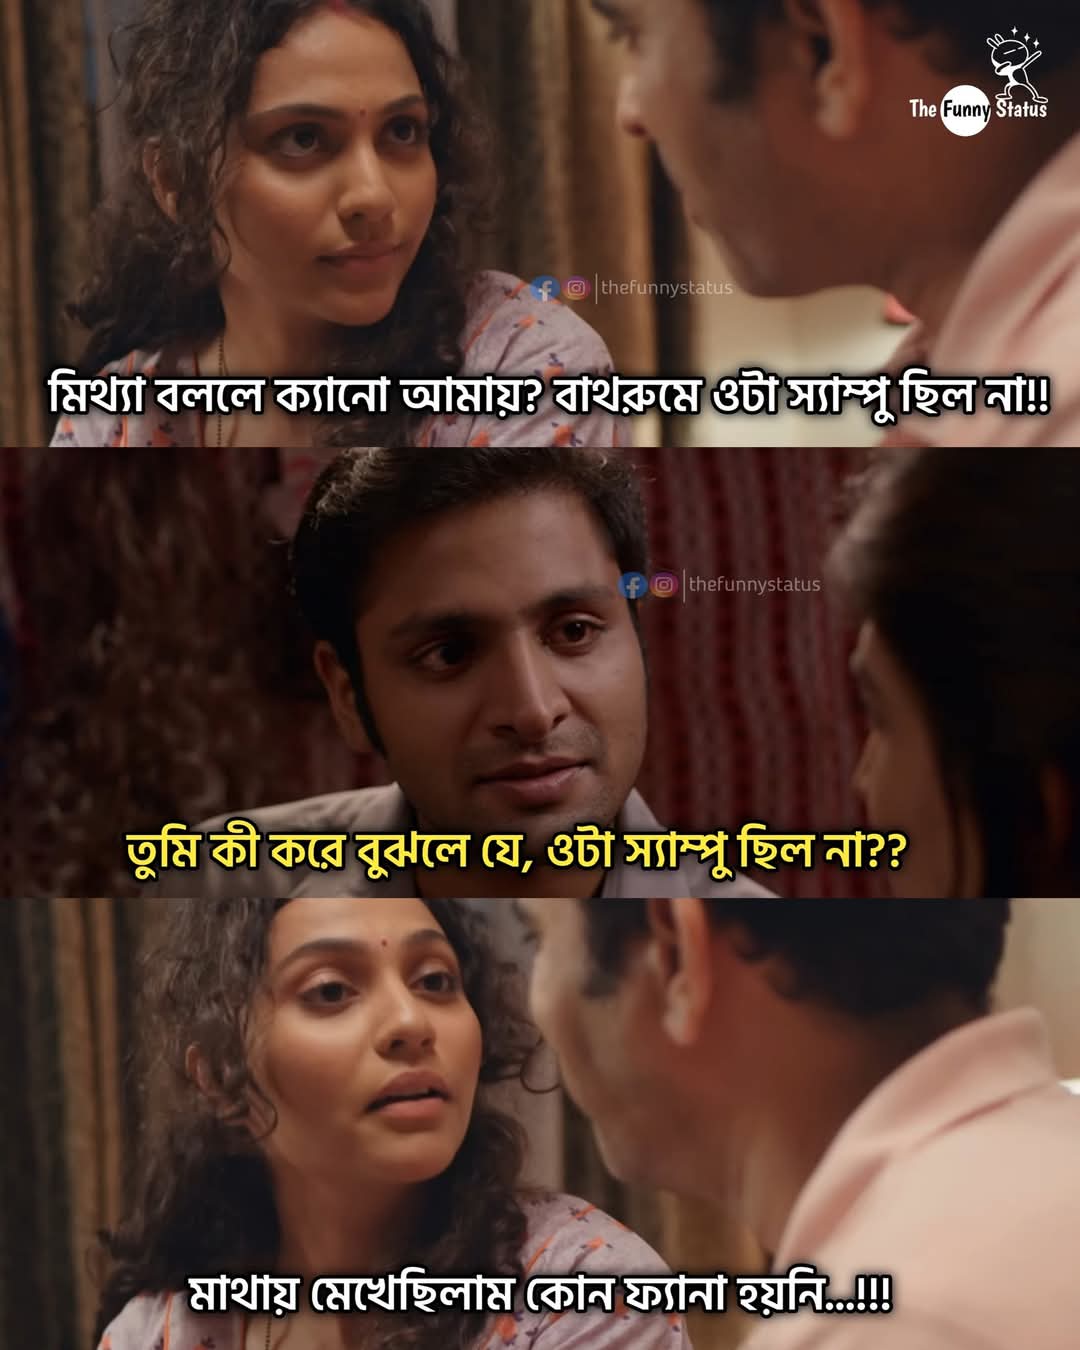
Text: মিথ্যা বললে ক্যানো আমায়? বাথরুমে ওটা স্যাম্পু ছিল না!!
তুমি কী করে বুঝলে যে, ওটা স্যাম্পু ছিল না??
মাথায় মেখেছিলাম কোন ফ্যানা হয়নি....!!!
Label: Non Hate